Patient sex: M
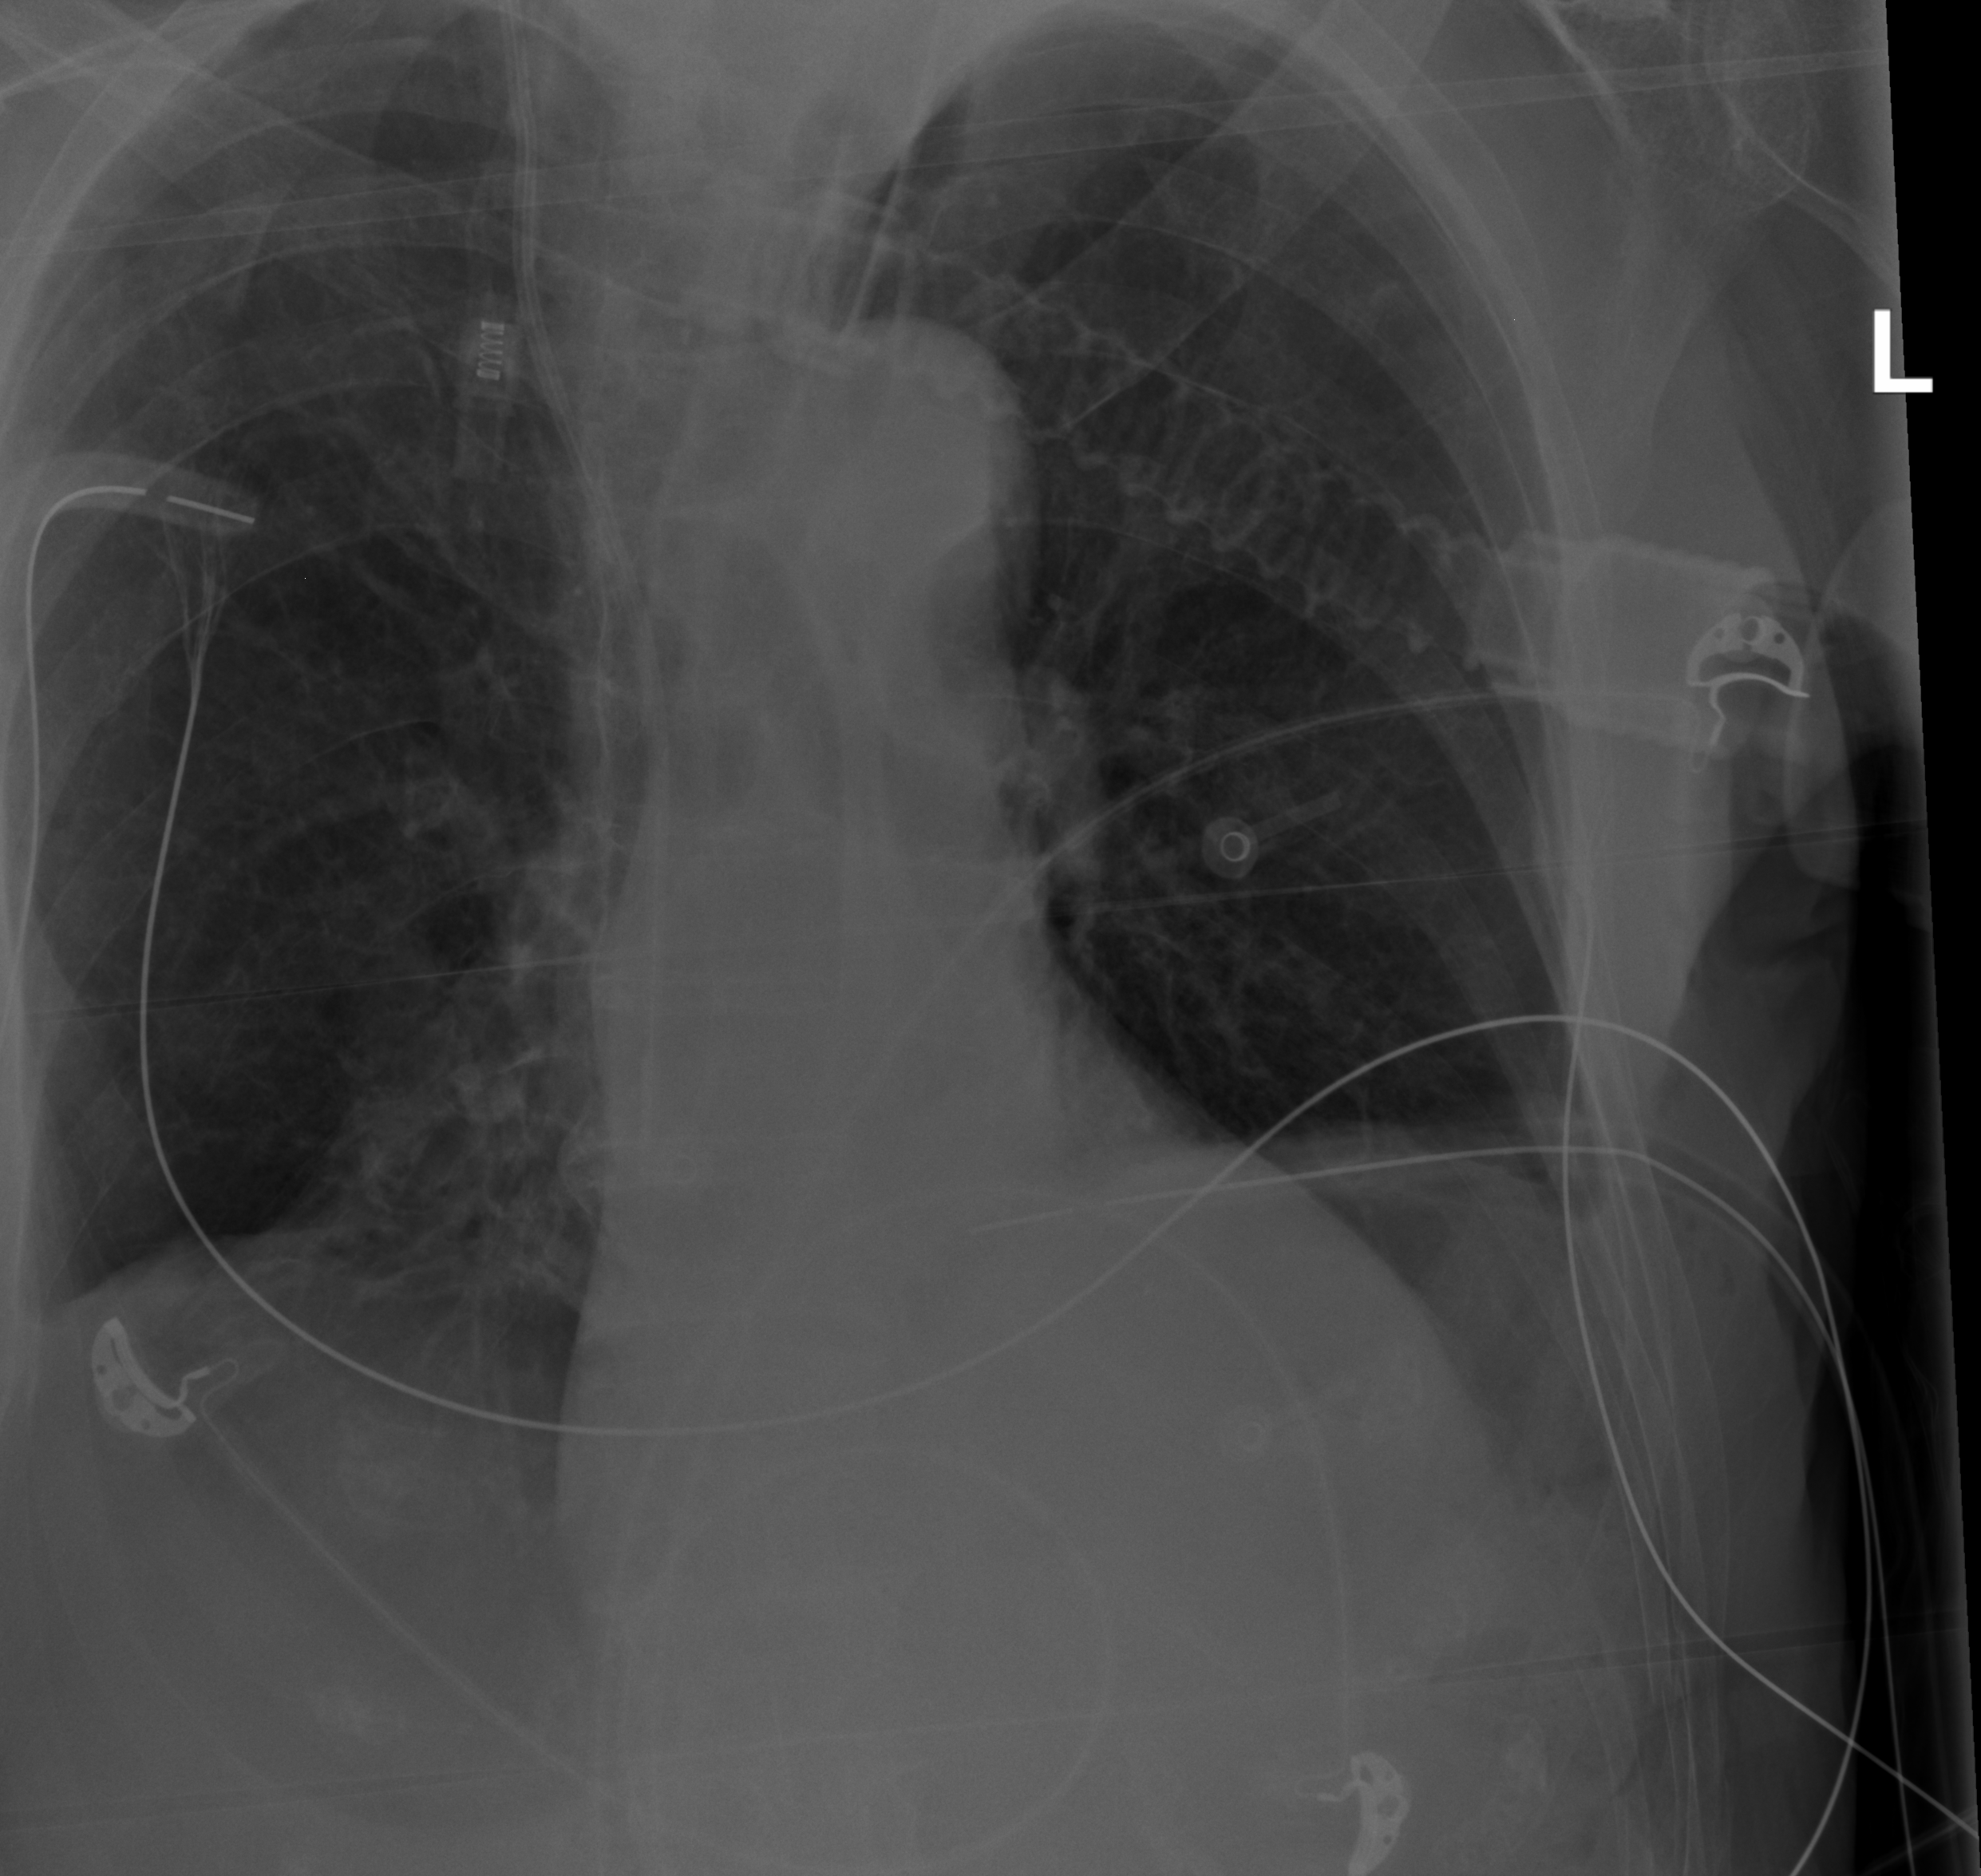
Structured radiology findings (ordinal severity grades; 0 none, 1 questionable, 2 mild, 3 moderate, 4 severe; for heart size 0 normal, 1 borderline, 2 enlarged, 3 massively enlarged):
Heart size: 1
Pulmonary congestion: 0
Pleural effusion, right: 3
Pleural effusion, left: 2
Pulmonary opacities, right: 2
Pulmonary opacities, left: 0
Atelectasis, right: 3
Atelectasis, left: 2